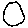
Label: circle